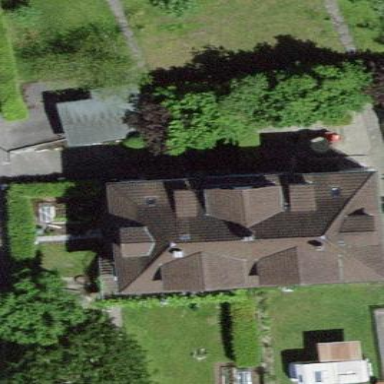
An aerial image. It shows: Semidetached house with hipped roof made of roof tiles.